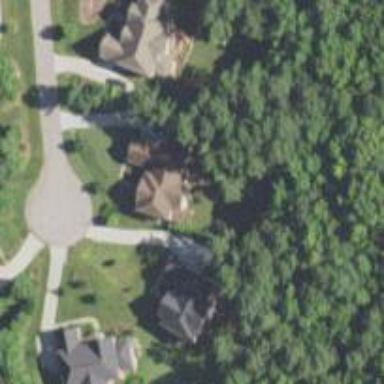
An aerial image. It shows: Driveway leading to service road.